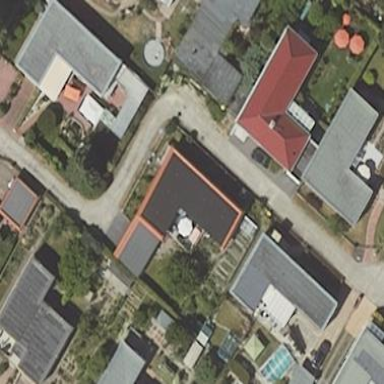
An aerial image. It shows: Simple and straightforward house.